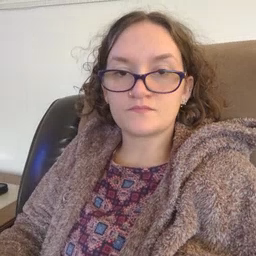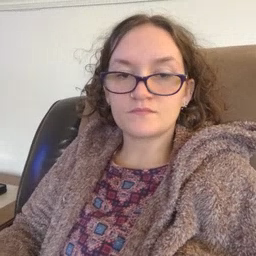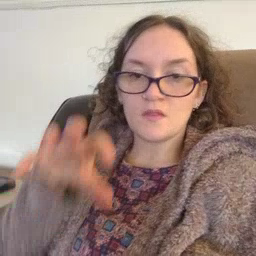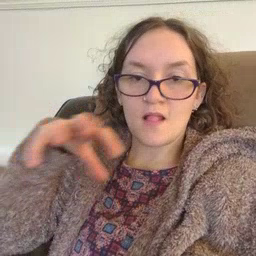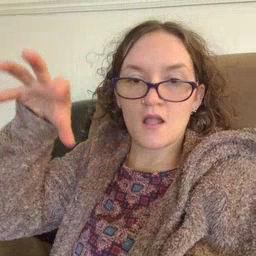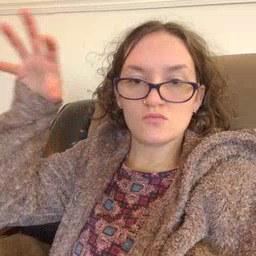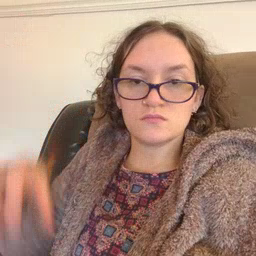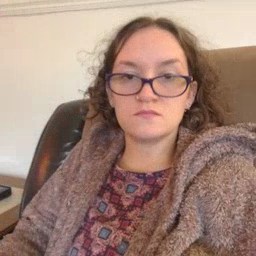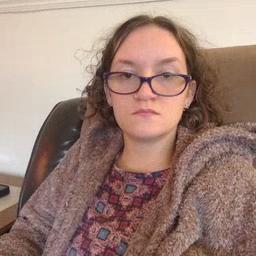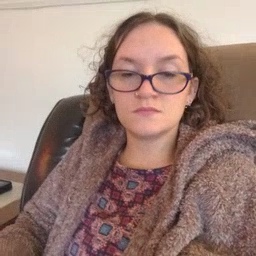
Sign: cloud